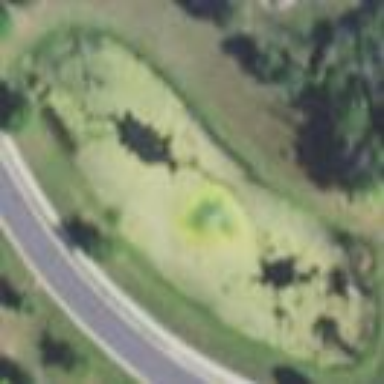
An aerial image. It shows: Pond with natural water.